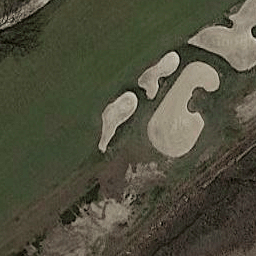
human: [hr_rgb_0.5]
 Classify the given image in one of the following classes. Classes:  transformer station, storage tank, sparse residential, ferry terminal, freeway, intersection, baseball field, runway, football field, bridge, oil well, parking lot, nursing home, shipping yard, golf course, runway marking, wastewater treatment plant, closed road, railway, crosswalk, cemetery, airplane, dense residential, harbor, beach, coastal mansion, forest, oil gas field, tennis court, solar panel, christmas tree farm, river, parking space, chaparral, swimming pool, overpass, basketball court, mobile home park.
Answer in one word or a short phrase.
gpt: golf course